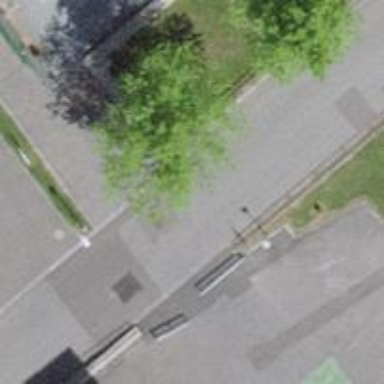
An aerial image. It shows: Paved footway.